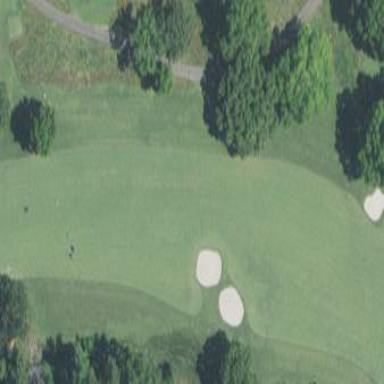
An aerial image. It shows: Golf fairway surrounded by grass.